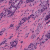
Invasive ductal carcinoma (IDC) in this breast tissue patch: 1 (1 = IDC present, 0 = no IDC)